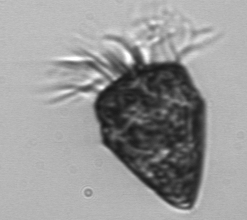
Label: Strombidium_morphotype2